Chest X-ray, PA view. Patient: 73 years old, sex M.
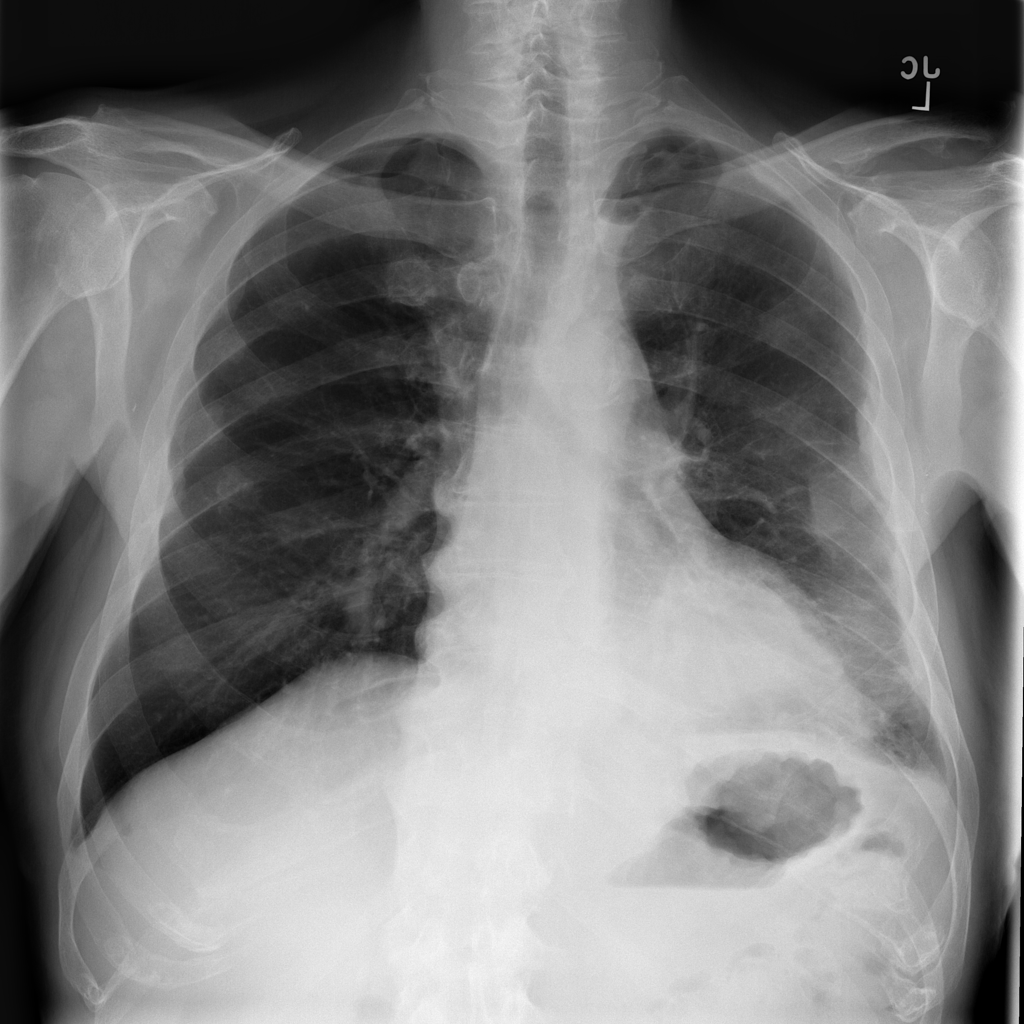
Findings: Mass, Nodule